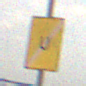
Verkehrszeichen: EndeUmleitung
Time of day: MorningAfternoon
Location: Outdoor (Suburban)
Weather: Overcast
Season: NotSpecified
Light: Natural